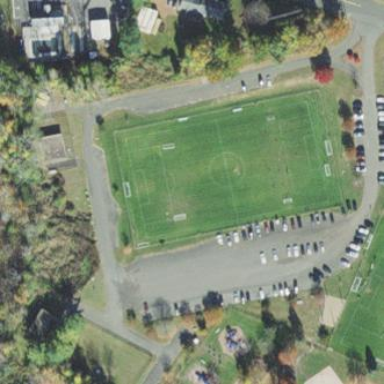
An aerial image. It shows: Grass pitch designated for soccer.